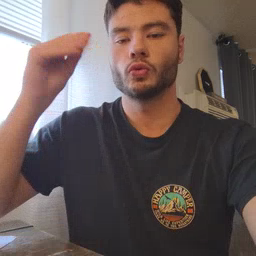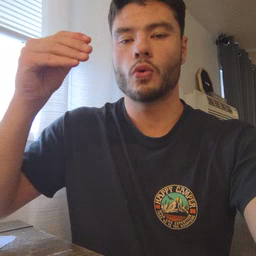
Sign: store